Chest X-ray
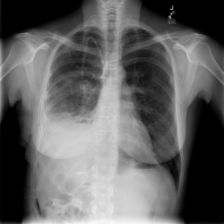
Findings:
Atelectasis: positive
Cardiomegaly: negative
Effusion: positive
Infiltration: negative
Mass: negative
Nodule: negative
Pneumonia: negative
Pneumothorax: negative
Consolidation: positive
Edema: negative
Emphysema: negative
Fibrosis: negative
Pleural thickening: negative
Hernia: negative